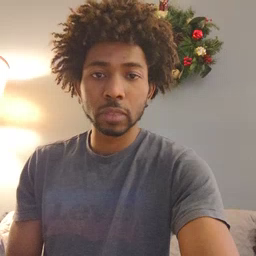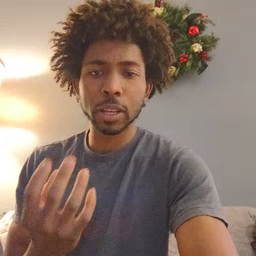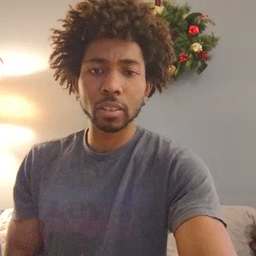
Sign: many